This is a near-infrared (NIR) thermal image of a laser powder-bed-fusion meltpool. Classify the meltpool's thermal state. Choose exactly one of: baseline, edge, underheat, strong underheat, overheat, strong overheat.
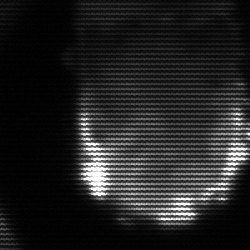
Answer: baseline